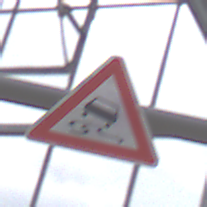
Verkehrszeichen: SchleuderOderRutschgefahr
Umgebung: Roofed, Special
Tageszeit: Midday
Wetter: Overcast
Licht: Natural
Jahreszeit: NotSpecified
Kontrast: LowContrast